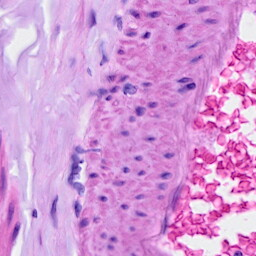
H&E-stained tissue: Ovarian